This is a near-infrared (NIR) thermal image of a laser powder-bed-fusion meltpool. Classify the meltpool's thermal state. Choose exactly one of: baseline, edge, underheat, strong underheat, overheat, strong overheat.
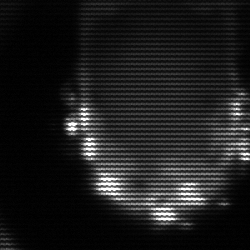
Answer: baseline